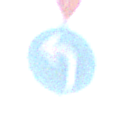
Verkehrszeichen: VorgeschriebeneFahrtrichtungLinks
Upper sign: VorfahrtGewaehren
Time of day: SunriseSunset
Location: Outdoor (Nature)
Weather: Clear
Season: NotSpecified
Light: Natural